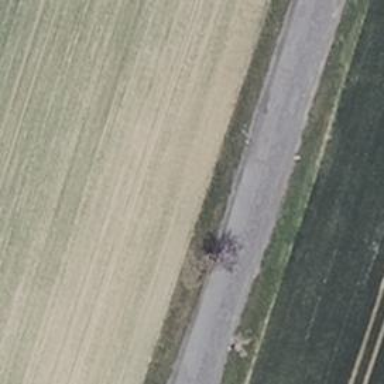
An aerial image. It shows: Deciduous broadleaved tree.